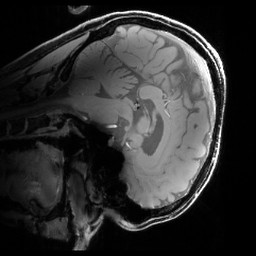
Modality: T1w
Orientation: sagittal
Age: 29
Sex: male
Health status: healthy
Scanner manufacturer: siemens
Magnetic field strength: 7 T
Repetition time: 4.3 s
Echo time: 0.00227 s